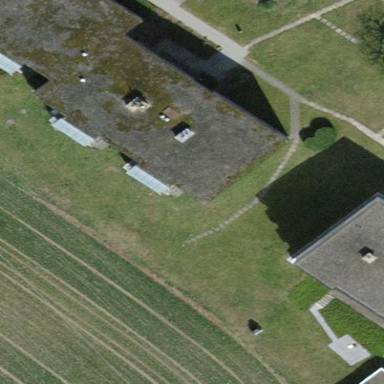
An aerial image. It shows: Building with flat roof.